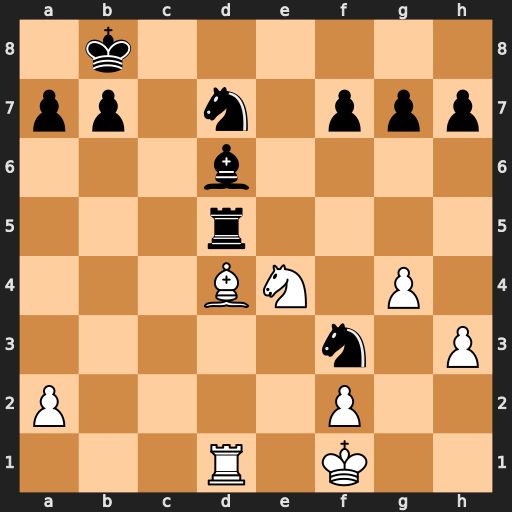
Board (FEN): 1k6/pp1n1ppp/3b4/3r4/3BN1P1/5n1P/P4P2/3R1K2
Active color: w
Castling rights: -
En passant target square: -
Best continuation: Bxa7+ Kc7 Rxd5